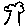
Label: tree